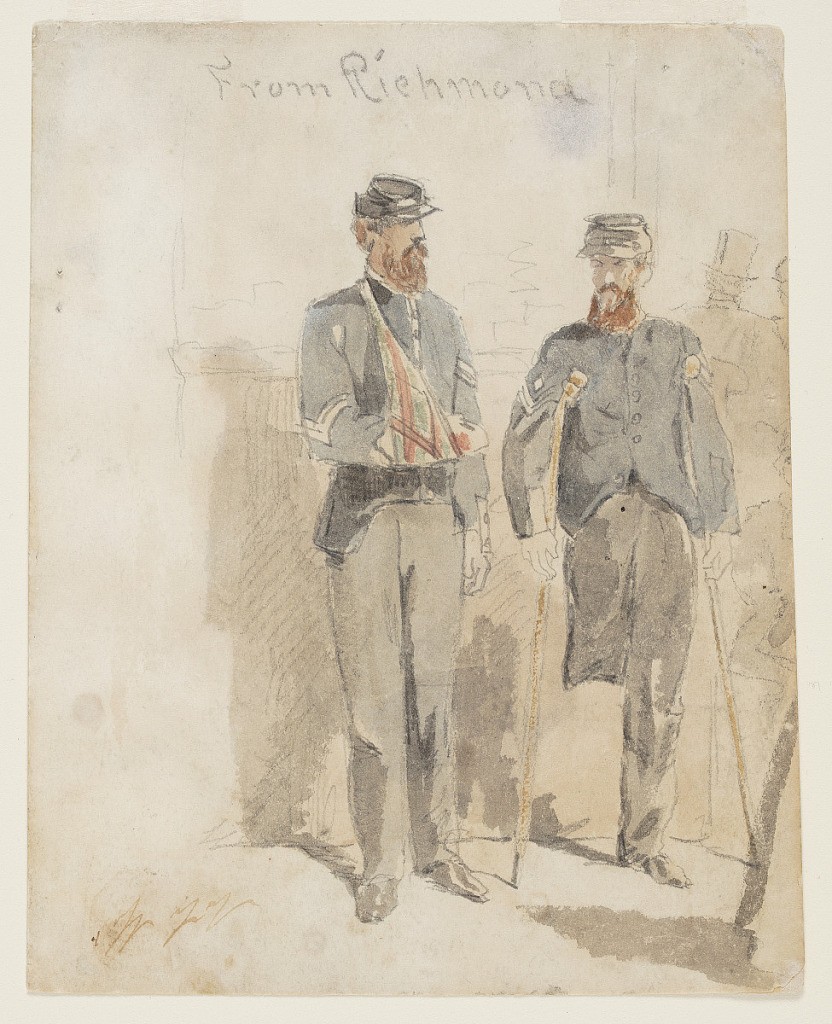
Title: From Richmond
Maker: Winslow Homer, American, 1836–1910
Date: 1862
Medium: Brush and watercolor, graphite on wove paper
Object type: Drawing
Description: Two soldiers; one with right arm in sling, and the other on crutches, with his right leg amputated above the knee.